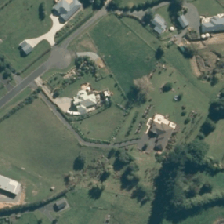
Land cover: urban_build_up